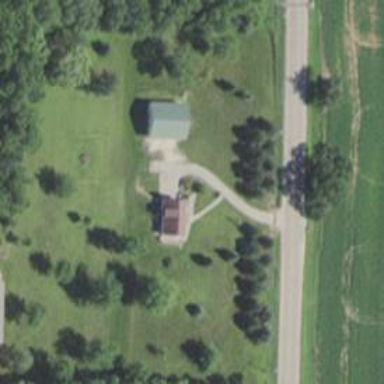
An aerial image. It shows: Driveway.